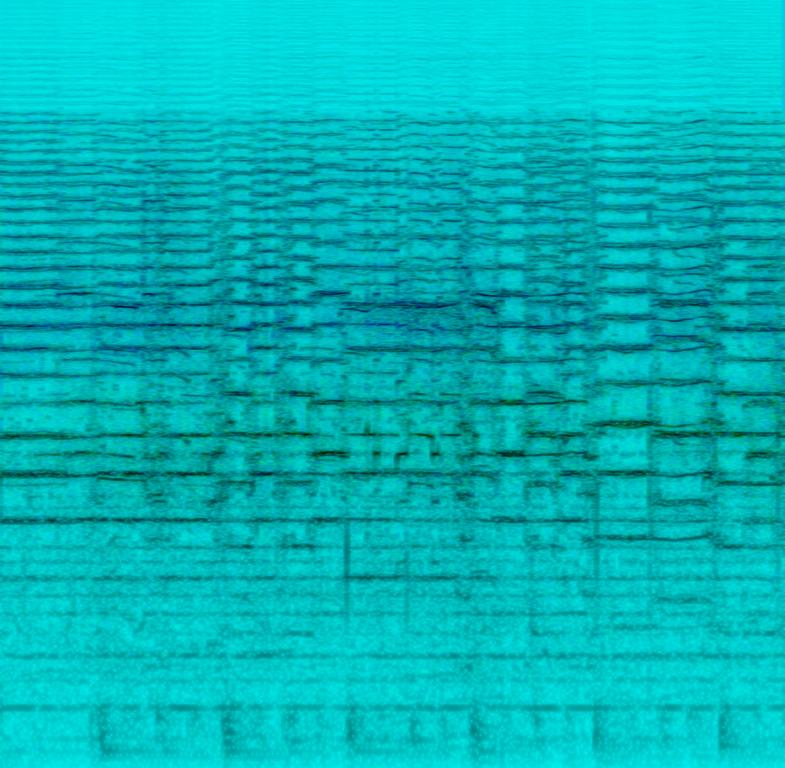
This is a marching parade of hundreds of Scottish bagpipe players. They are all playing the same melody with the exact same pitch. The song itself feels somewhat encouraging and positive.